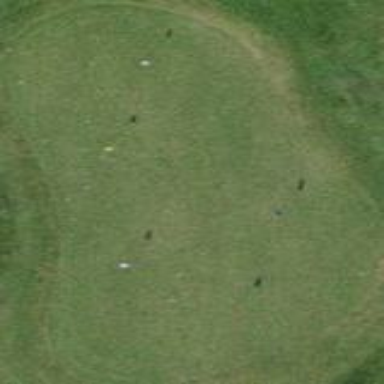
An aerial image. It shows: Green golf area with grass land use.